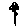
Label: flower